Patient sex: F
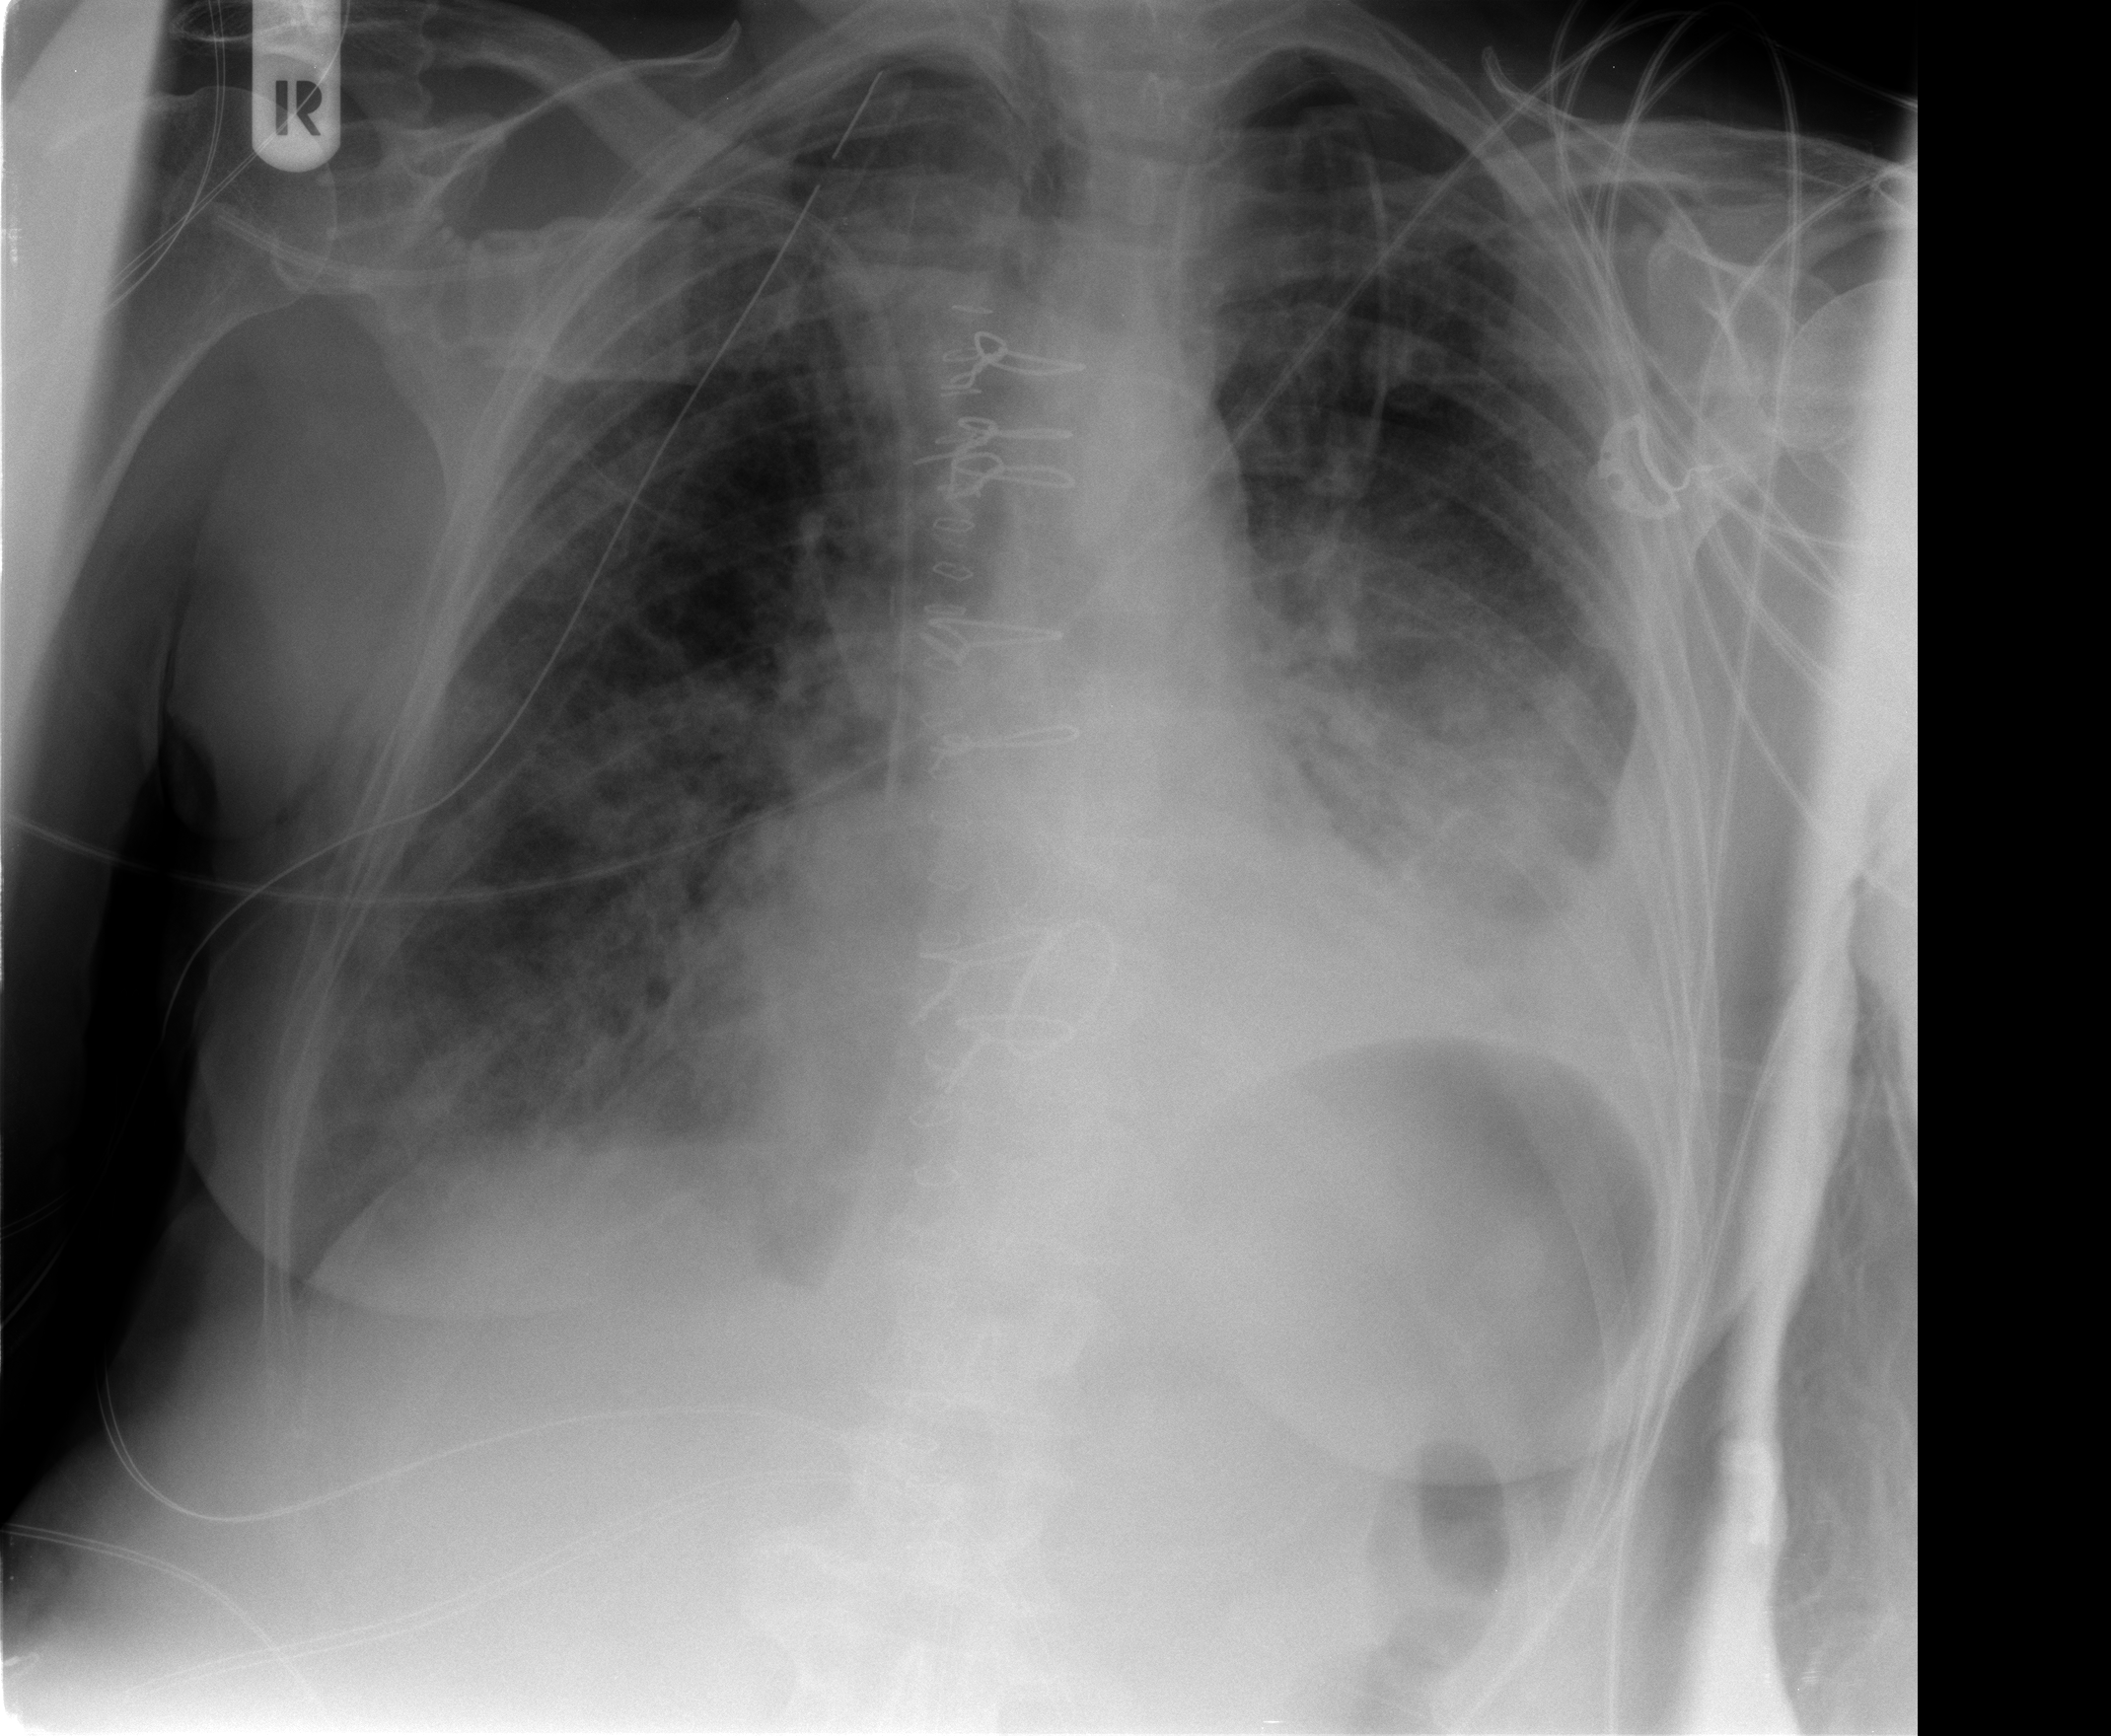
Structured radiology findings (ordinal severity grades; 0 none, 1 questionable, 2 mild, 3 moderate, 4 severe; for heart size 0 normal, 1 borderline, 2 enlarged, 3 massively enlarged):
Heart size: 2
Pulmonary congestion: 3
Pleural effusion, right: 2
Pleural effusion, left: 3
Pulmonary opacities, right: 3
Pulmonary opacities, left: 3
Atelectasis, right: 3
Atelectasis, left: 3